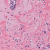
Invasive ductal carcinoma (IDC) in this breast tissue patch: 1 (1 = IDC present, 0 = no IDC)